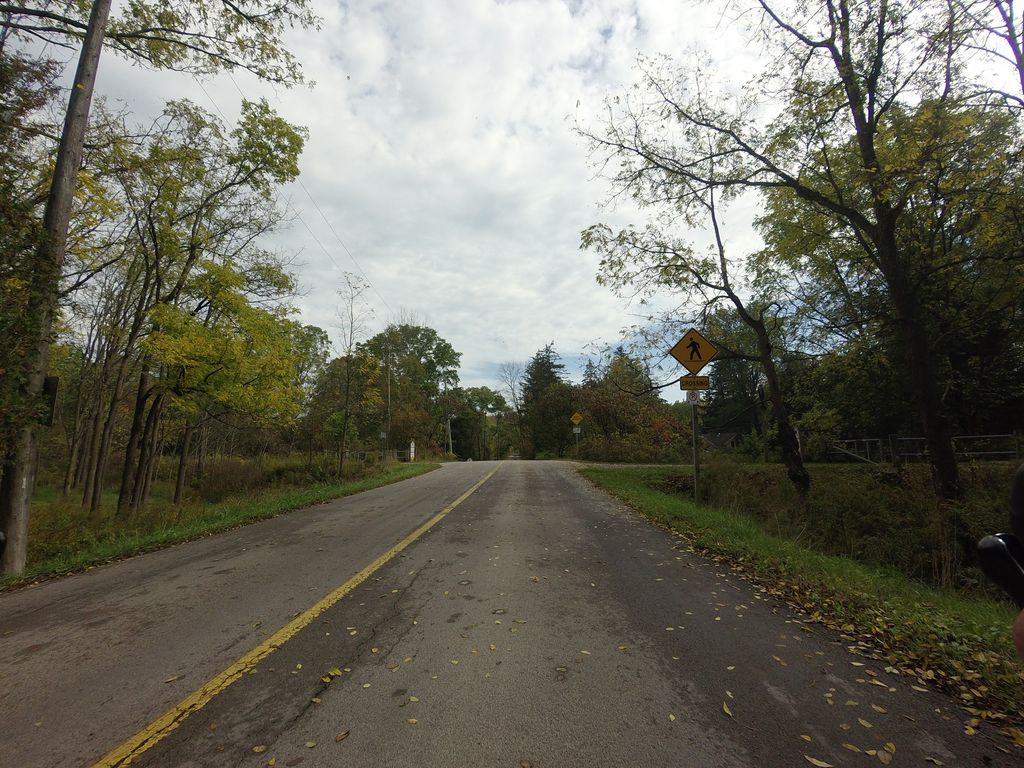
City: hamilton